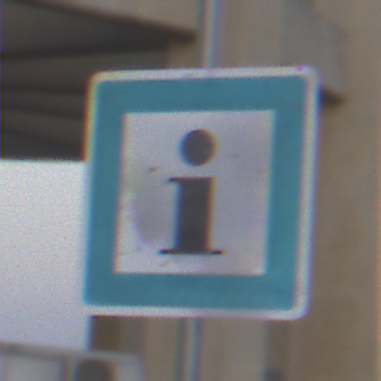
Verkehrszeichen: Informationsstelle
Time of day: SunriseSunset
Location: Outdoor (Suburban)
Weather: Clear
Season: NotSpecified
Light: Natural